Interaction volume radius: 5 \u00c5
Interaction volume height: 10 \u00c5
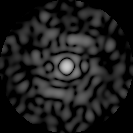
Disorder parameter: 0.8058